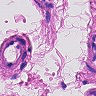
Metastatic tissue present: no